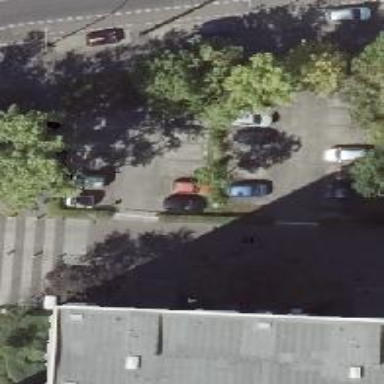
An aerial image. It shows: Parking aisle designated as service road.